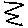
Label: zigzag